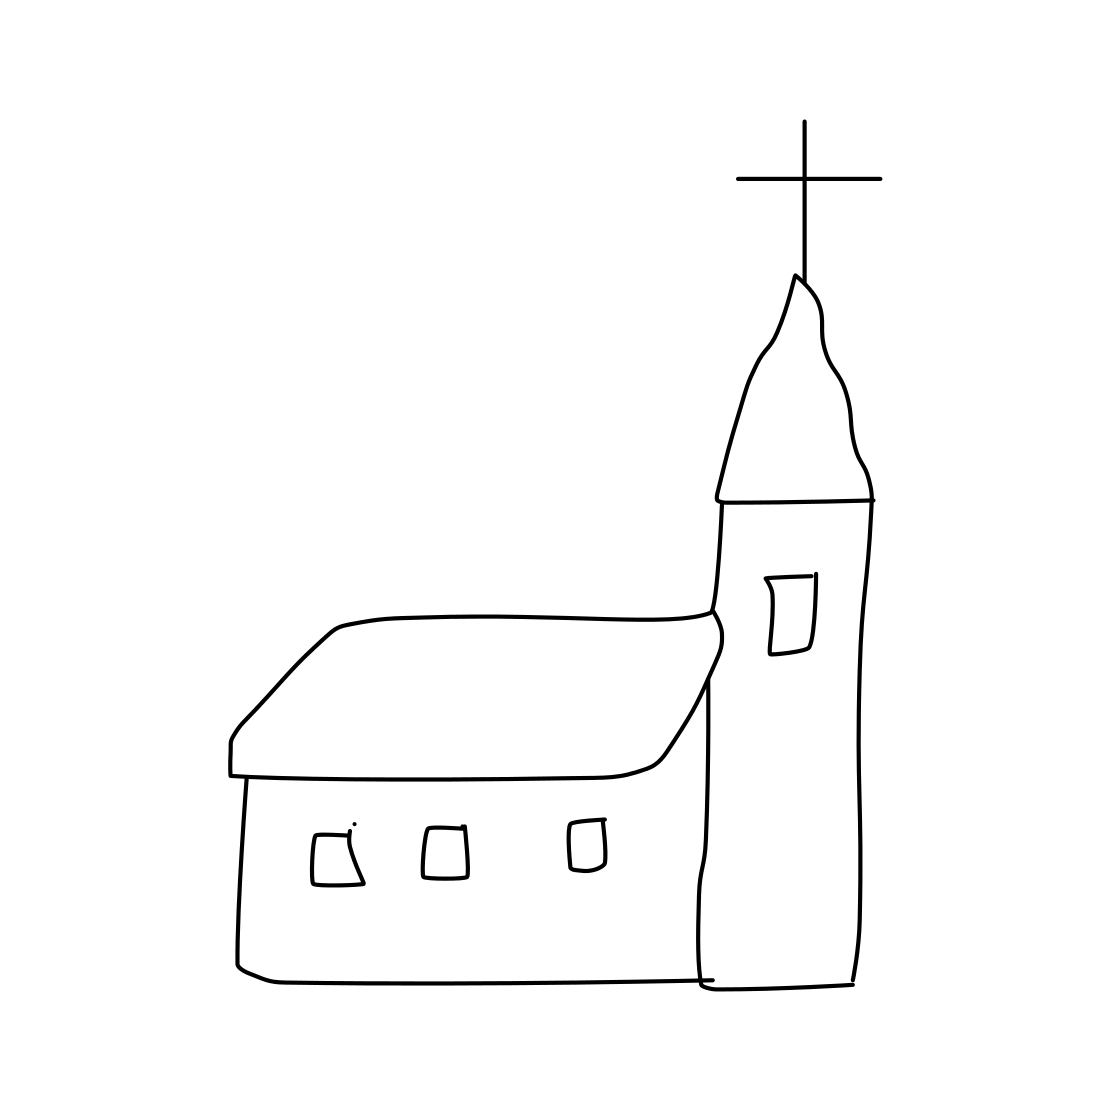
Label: church